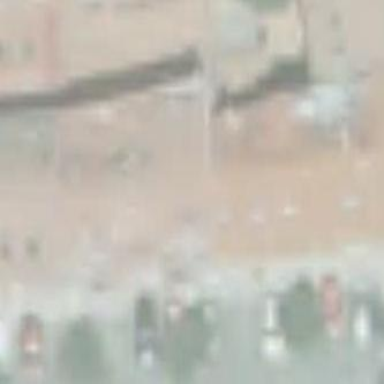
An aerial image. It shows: Part of building.